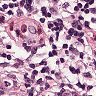
Metastatic tissue present: no